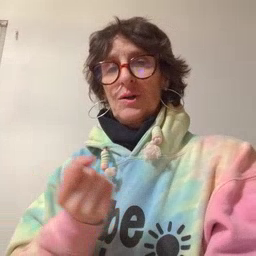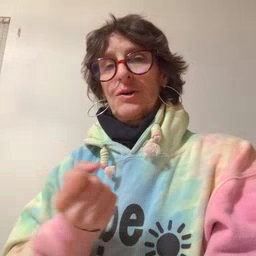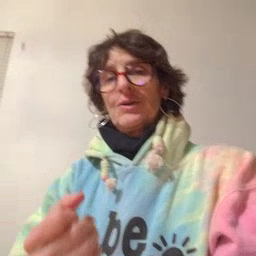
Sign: drawer